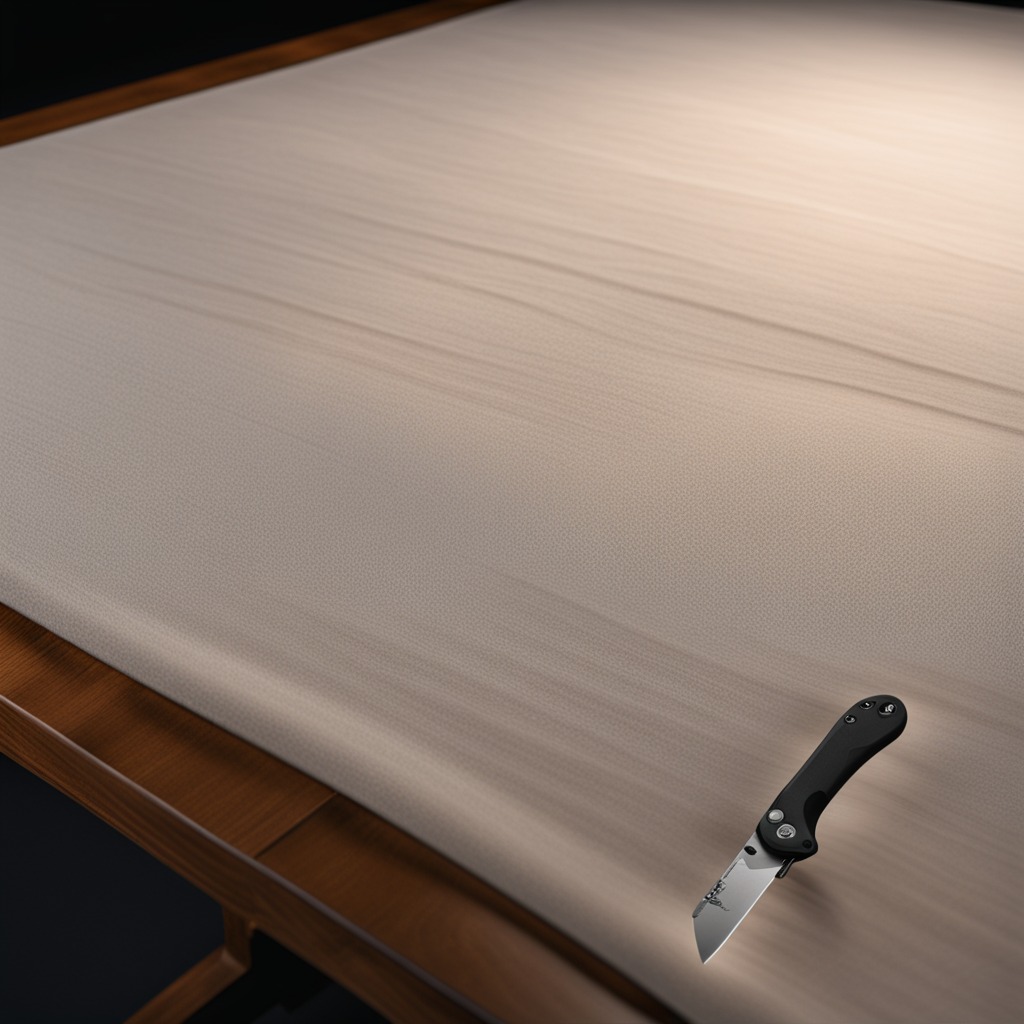
A utility knife lies on the wooden table.